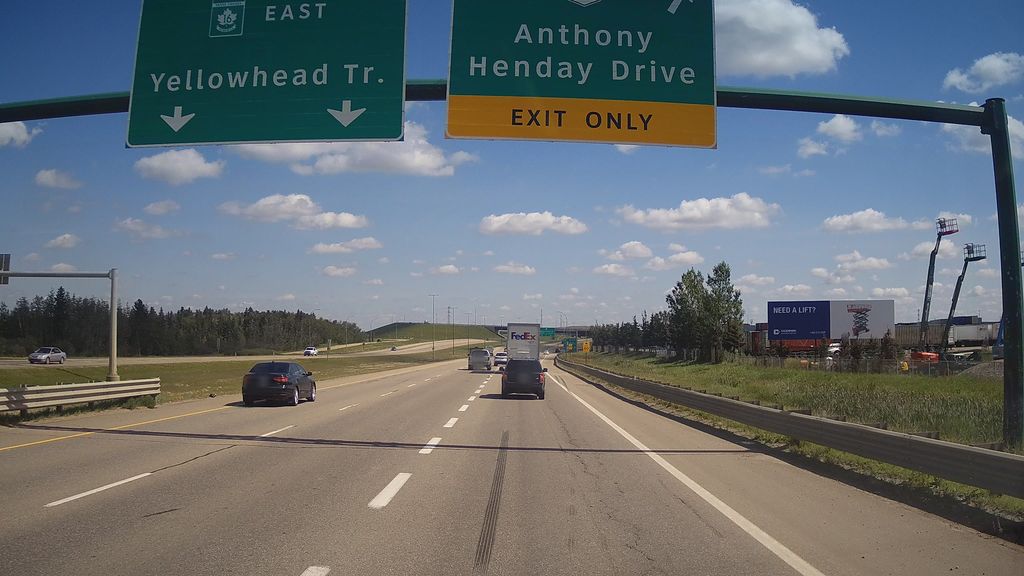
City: edmonton